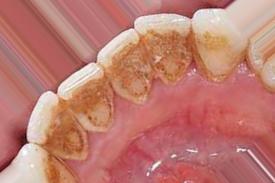
Condition: Tooth Discoloration